Field crop: tomato
Growth stage: 2
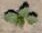
Species: solanum